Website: walmart
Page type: customer-info-address
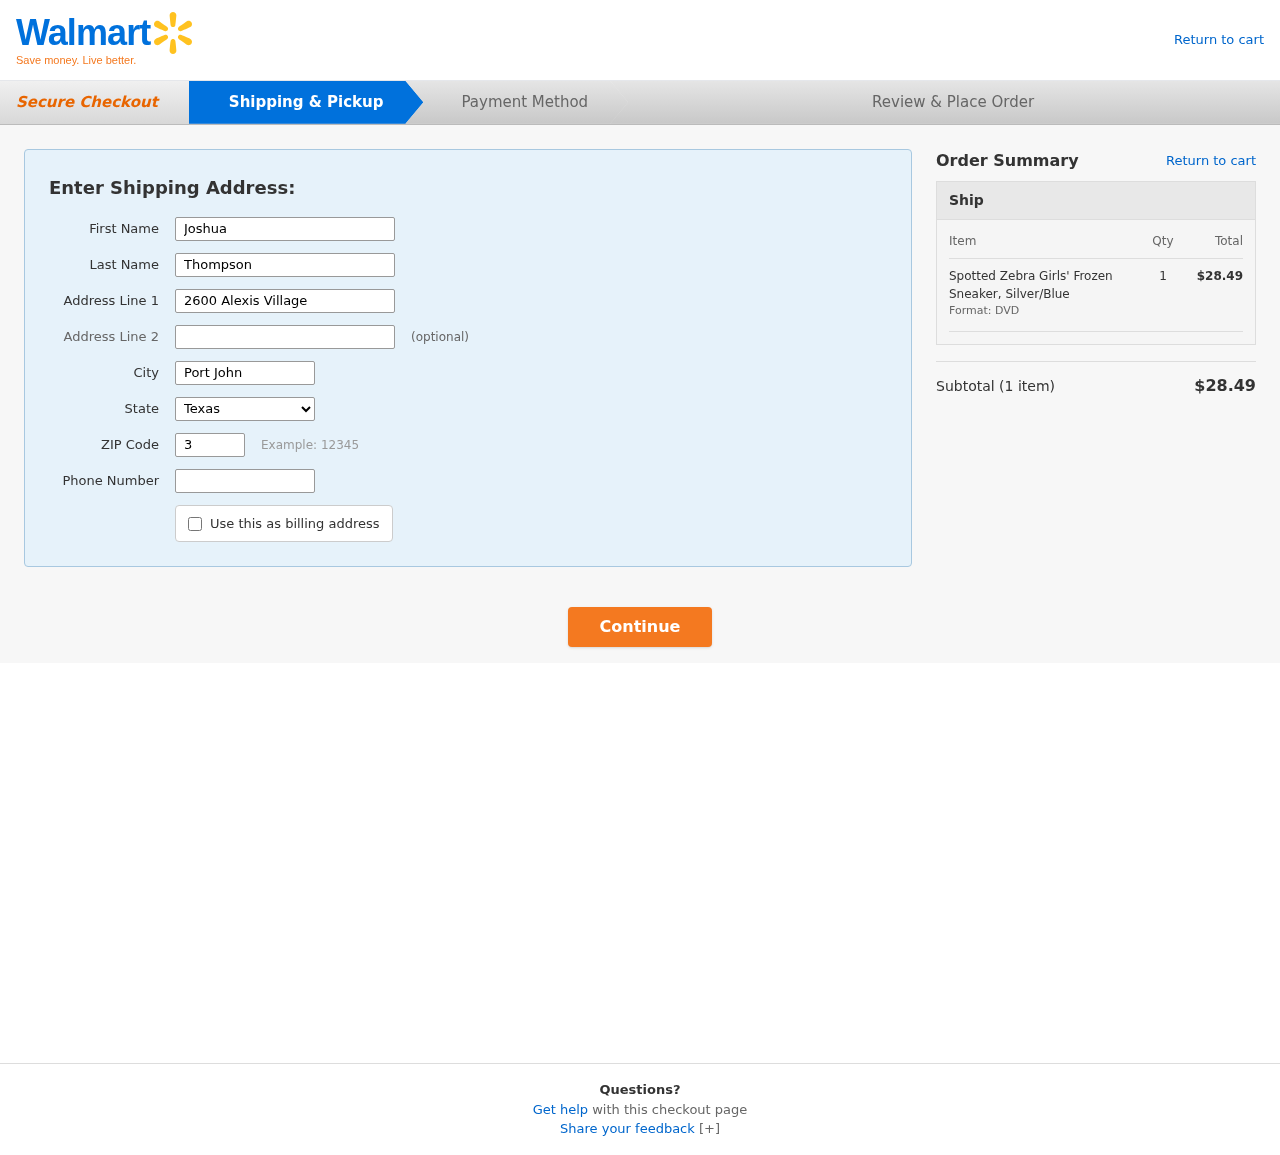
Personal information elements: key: PII_CITY
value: Port John
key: PII_FIRSTNAME
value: Joshua
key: PII_LASTNAME
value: Thompson
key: PII_PHONE
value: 4839038094
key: PII_POSTCODE
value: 37350
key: PII_STATE
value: Texas
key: PII_STREET
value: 2600 Alexis Village
Product elements: key: PRODUCT1_NAME
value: Spotted Zebra Girls' Frozen Sneaker, Silver/Blue
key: PRODUCT1_QUANTITY
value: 1
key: PRODUCT1_LINE_TOTAL
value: $28.49
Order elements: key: ORDER_NUM_ITEMS
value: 1
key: ORDER_SUBTOTAL
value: $28.49